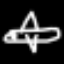
Label: airplane